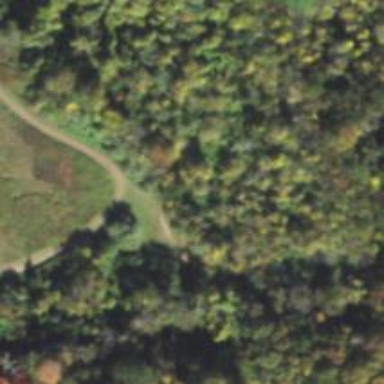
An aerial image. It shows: Path with excellent visibility for trail.